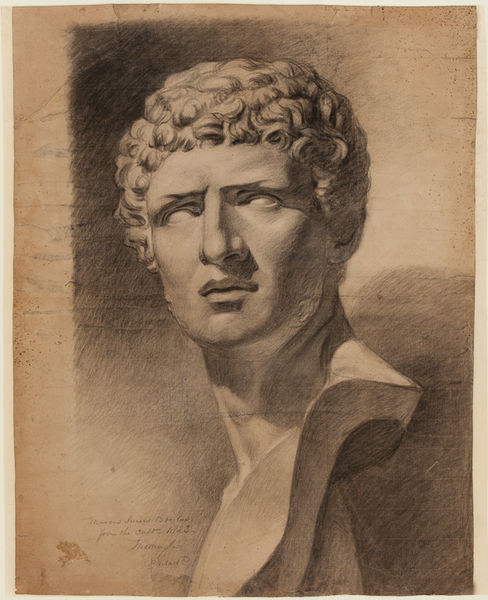
Titel: Marcus Junius Brutus
Künstler: John Neagle
Standort: Amherst (Massachusetts, USA)
Institution: Mead Art Museum, Amherst College
Schlagwörter: white, black, face, gray, grey, hair, nose, painting, portrait, yellow, looking, profile, greek, man, roman, stone, ear, head, young, boy, eyes, light, drawing, black and white, bust, expression, shadow, chin, mouth, etching, sketch, beard, youth, curl, sculpture, statue, marble, emperor, ancient, cheeks, neck, antique, rome, notes, ears, study, pencil, postcard, eye, lips, stare, shading, shade, cheek, eyebrows, stilllife, short, sepia, posed, cicero, antic, scultpure, büste, da vinci, graphite, curly hair, curly, reconstruction, ethcing, fae, eats, drowing, lashes, busk, moust, pisa, 1822, sheek, curley, 조각상의 연필 스케치로 보인다., 배경은 자체적으로 그 경계를 나누었고, 조각상의 세밀한 디테일이 잘 표현되었다., 다만, 머리 부분에서는 조금 서툰 솜씨가 엿보이기도 한다., 배경은 낡은 종이로 추정되며, stotic